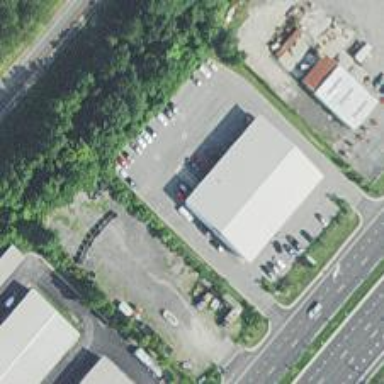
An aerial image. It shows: Car rental facility.